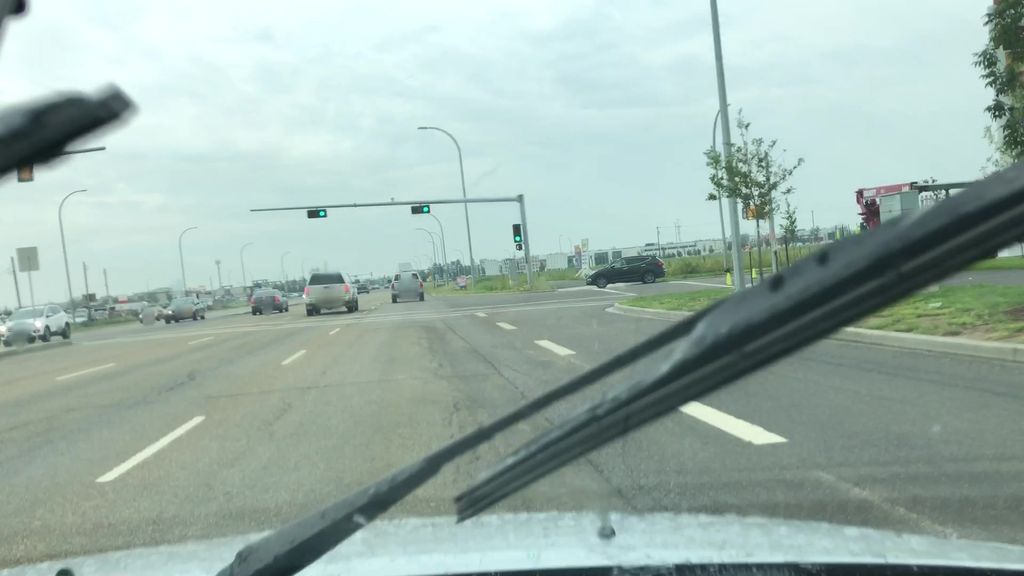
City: edmonton